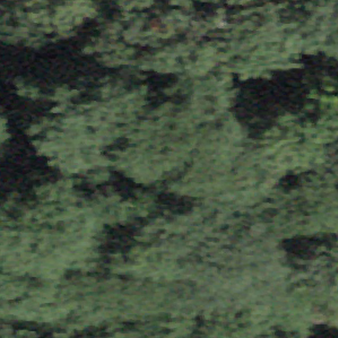
Label: other